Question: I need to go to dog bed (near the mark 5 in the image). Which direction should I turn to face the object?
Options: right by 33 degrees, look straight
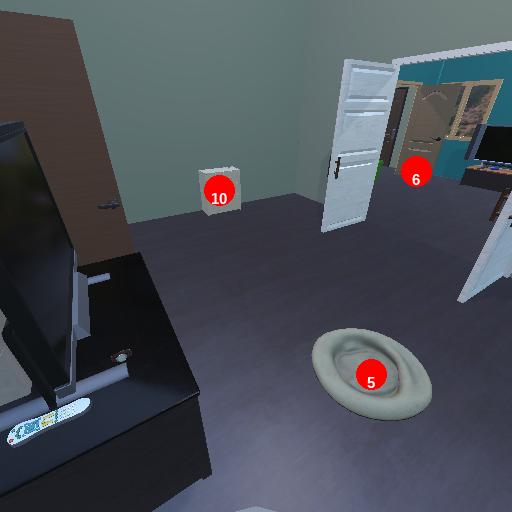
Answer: right by 33 degrees